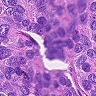
Metastatic tissue present: yes